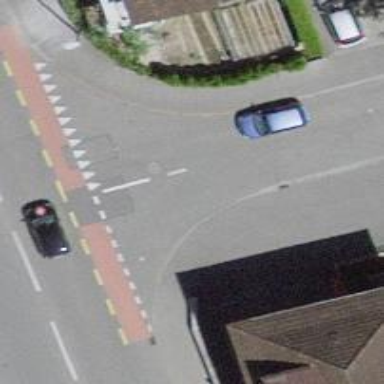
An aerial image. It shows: Uncontrolled road crossing.